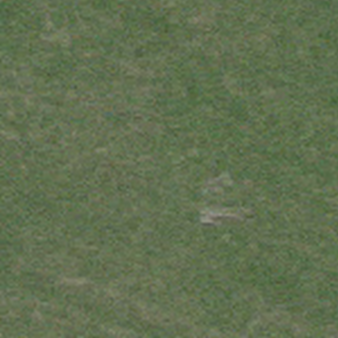
Label: other